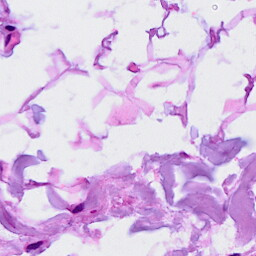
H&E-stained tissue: Breast